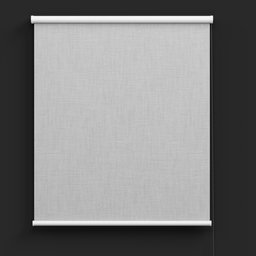
Label: architecture